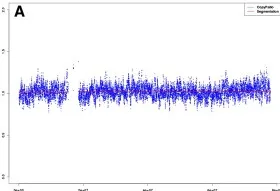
The MPS results of maternal peripheral blood DNA, fetal DNA, placental DNA. A-B. The maternal information of chromosome 18 and X, based on the sequencing result of maternal peripheral blood DNA, suggests a euploid status of the maternal background.
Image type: electrography (emg)